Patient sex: M
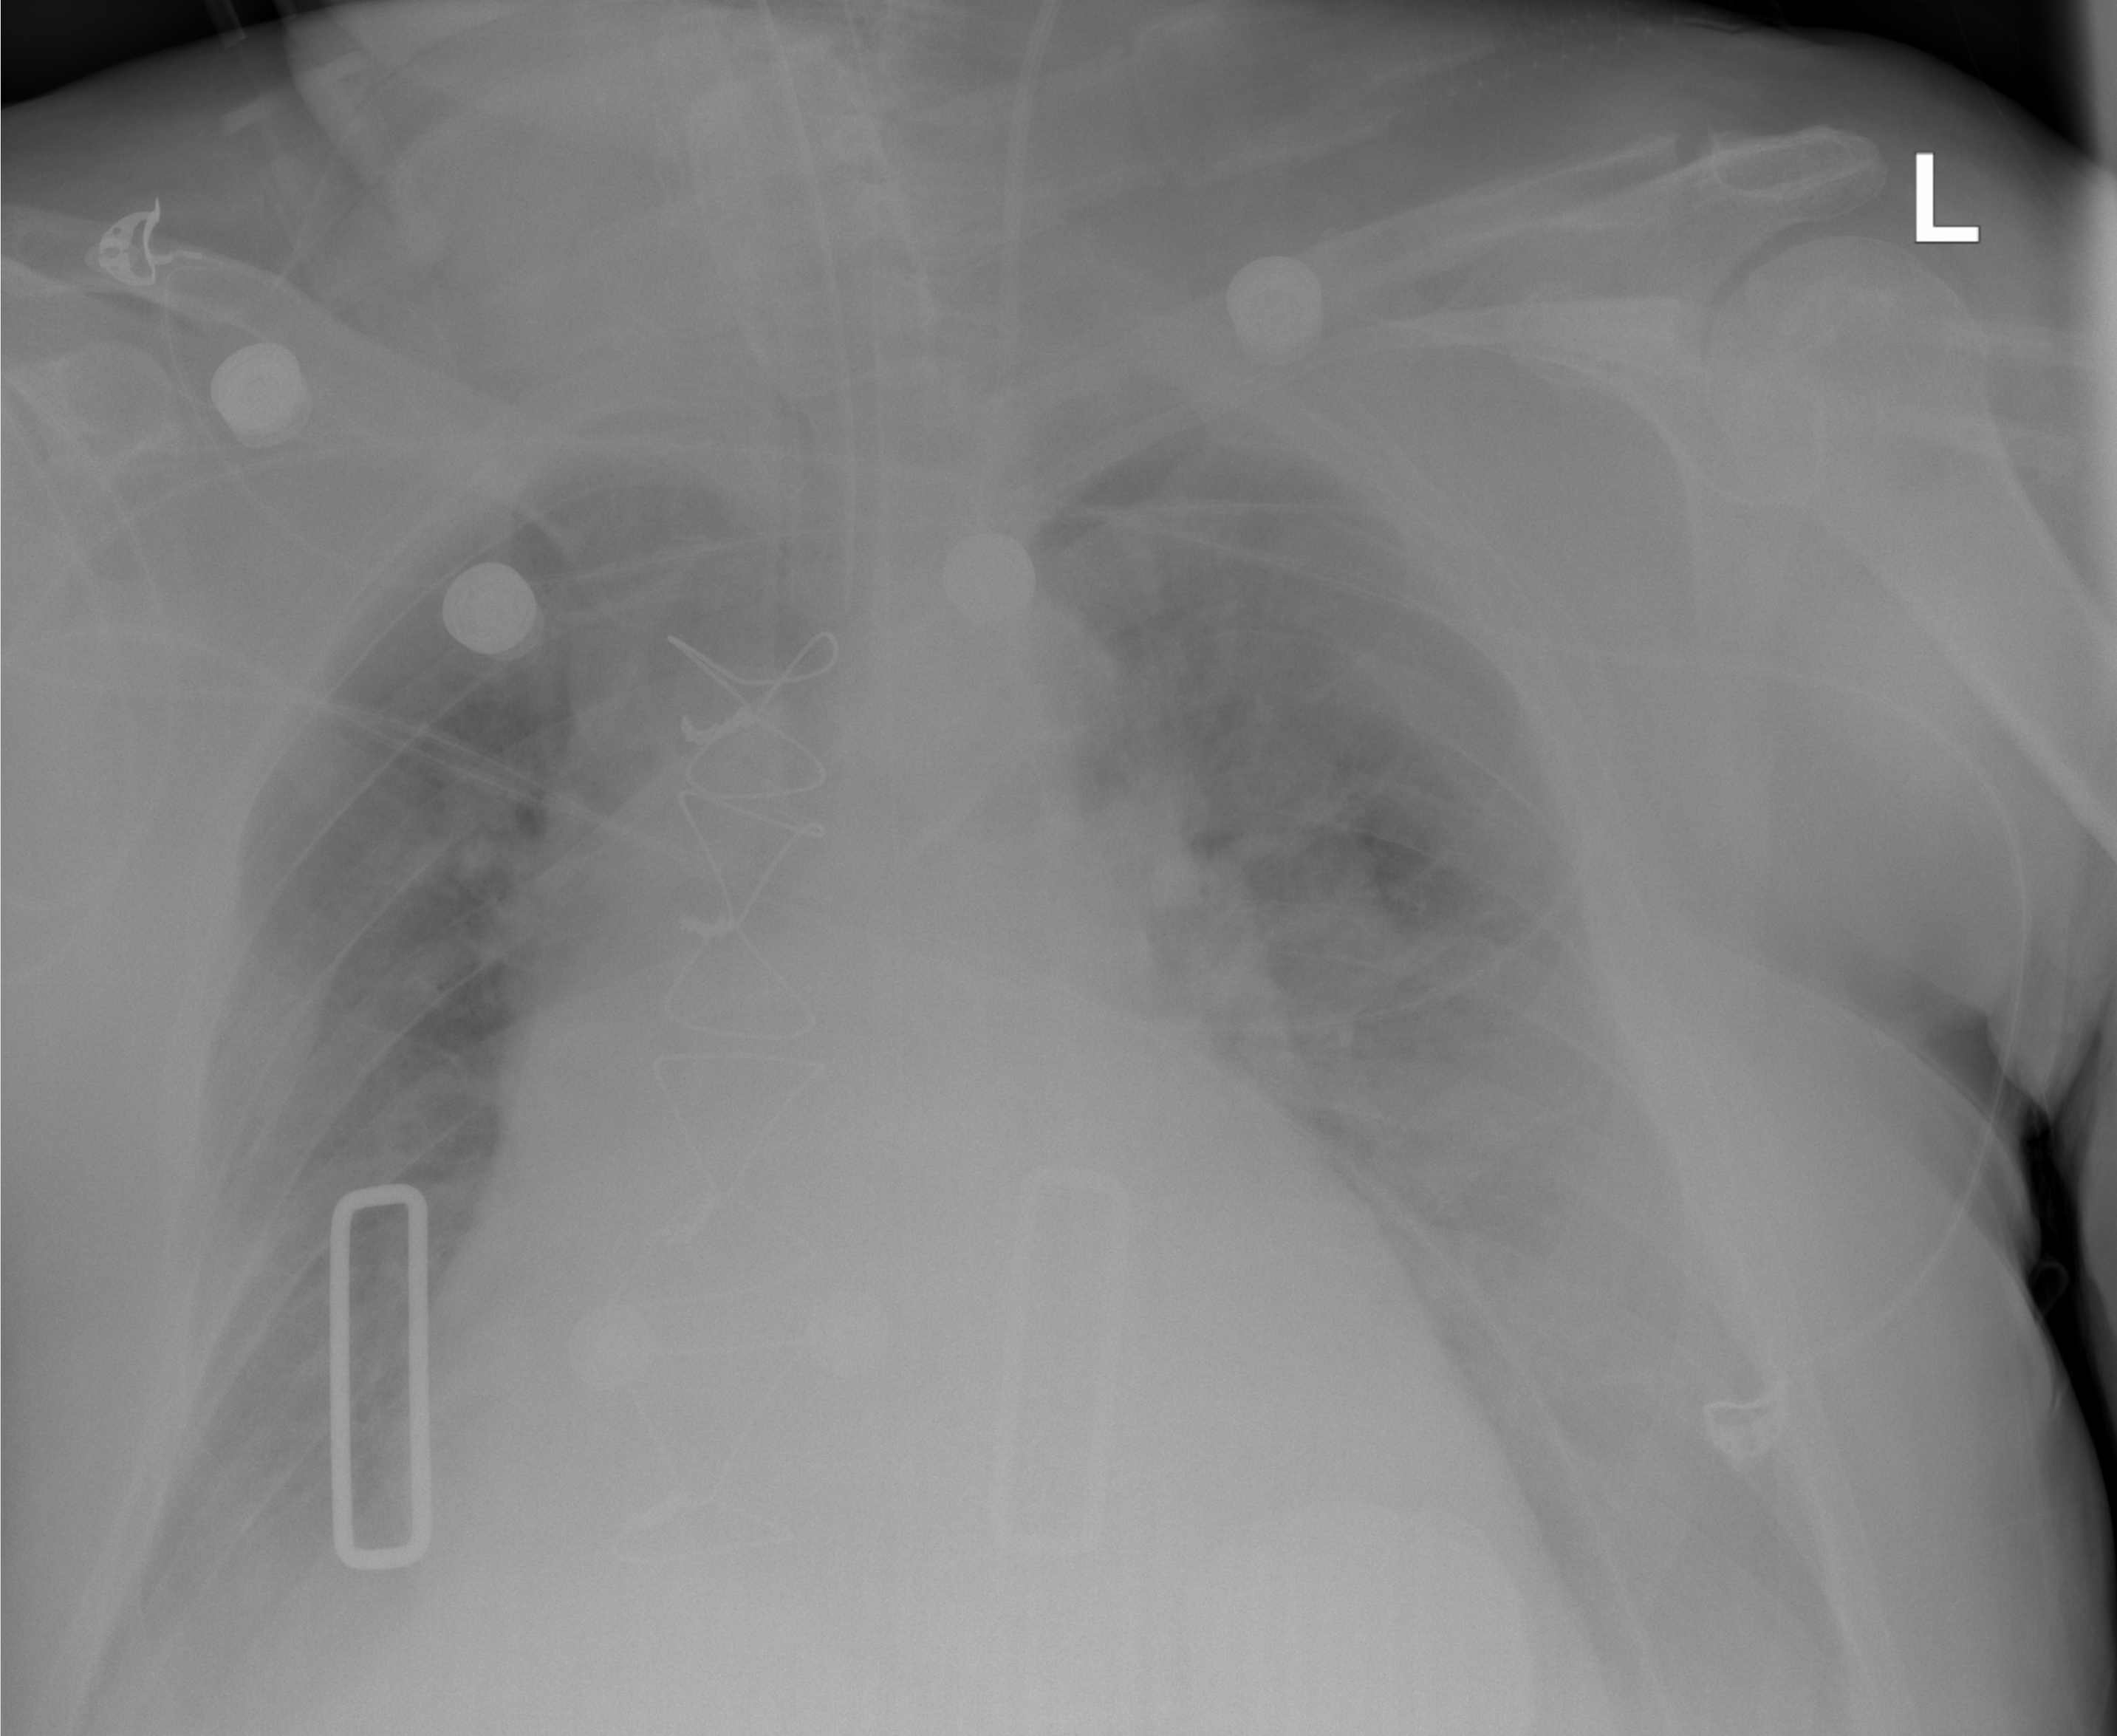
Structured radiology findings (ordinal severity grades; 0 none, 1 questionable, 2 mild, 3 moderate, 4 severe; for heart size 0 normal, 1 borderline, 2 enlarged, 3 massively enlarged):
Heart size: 2
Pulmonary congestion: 2
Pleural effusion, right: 2
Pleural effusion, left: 2
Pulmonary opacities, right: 2
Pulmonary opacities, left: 3
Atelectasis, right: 2
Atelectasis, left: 2